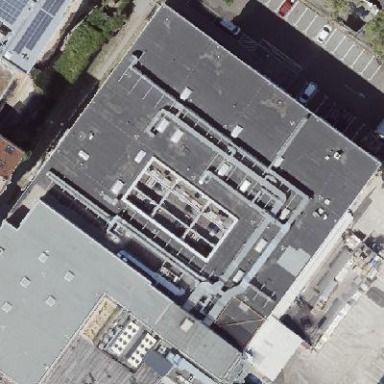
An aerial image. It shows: Commercial building.